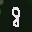
Label: 8